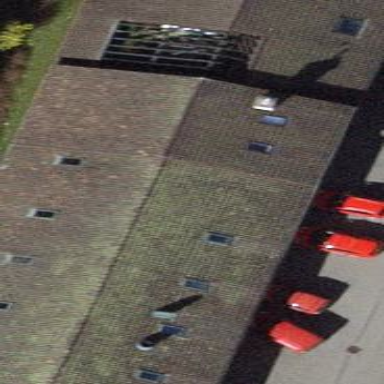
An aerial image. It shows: Commercial building.